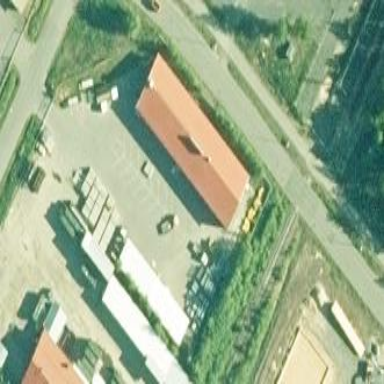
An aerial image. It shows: Building housing car shop.